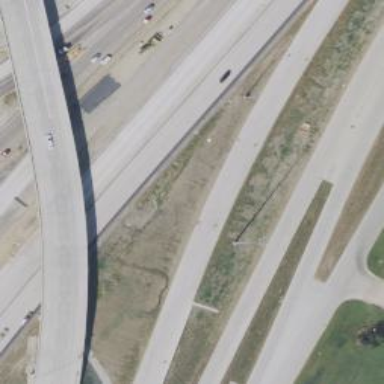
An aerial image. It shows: Motorway link.